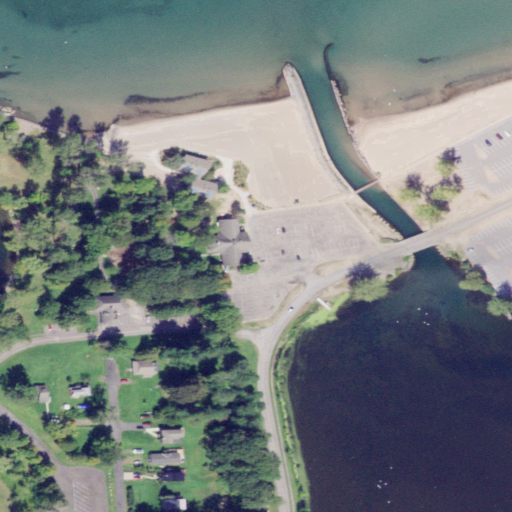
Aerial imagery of cape in New York named Sabin Point containing open water, barren land, mixed forest, low intensity development, open development, medium intensity development, high intensity development, grassland, herbaceous wetlands, shrub, and deciduous forest